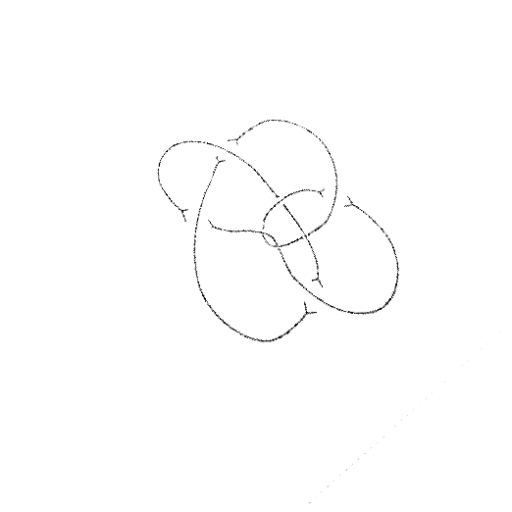
Crossing number: 8